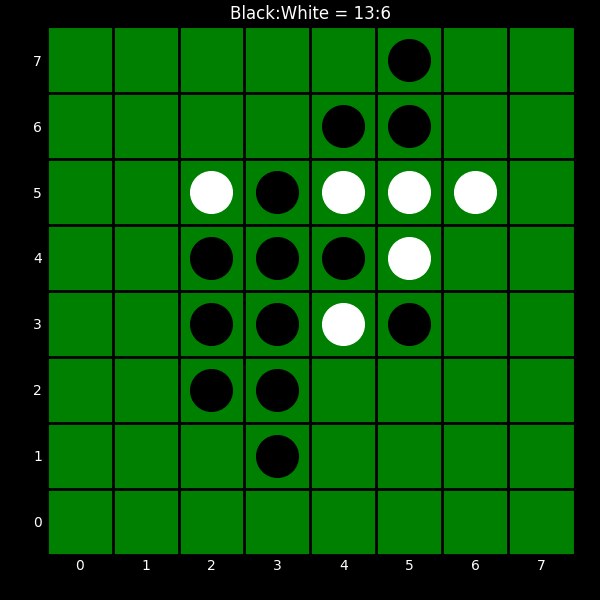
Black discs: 13
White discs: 6